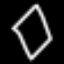
Label: diamond